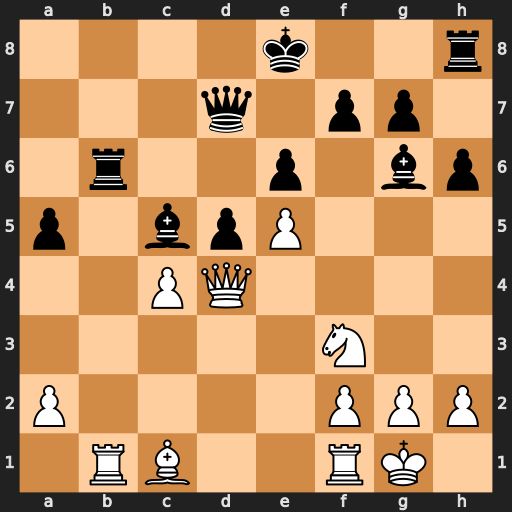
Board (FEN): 4k2r/3q1pp1/1r2p1bp/p1bpP3/2PQ4/5N2/P4PPP/1RB2RK1
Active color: w
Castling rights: k
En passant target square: -
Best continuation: Rxb6 Bxd4 Rb8+ Qd8 Rxd8+